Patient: sex F, age 83
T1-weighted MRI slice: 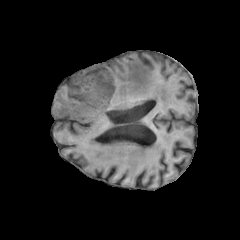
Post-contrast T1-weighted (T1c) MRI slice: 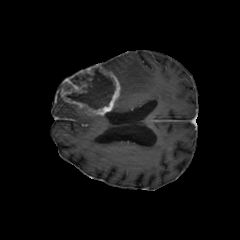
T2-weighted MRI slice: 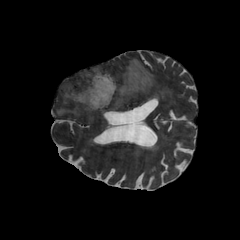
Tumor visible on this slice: yes
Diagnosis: Glioblastoma, IDH-wildtype
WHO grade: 4